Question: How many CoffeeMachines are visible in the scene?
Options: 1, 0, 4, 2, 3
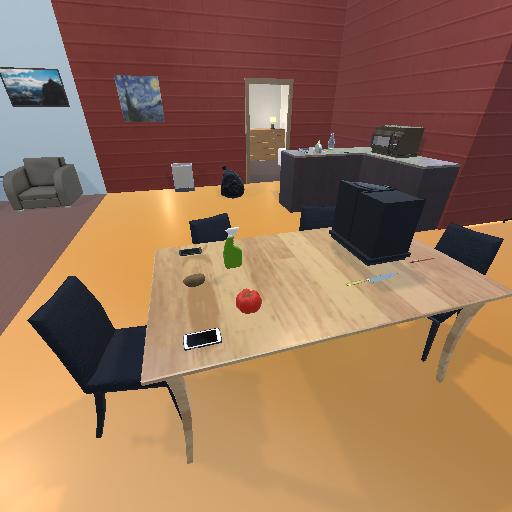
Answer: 1